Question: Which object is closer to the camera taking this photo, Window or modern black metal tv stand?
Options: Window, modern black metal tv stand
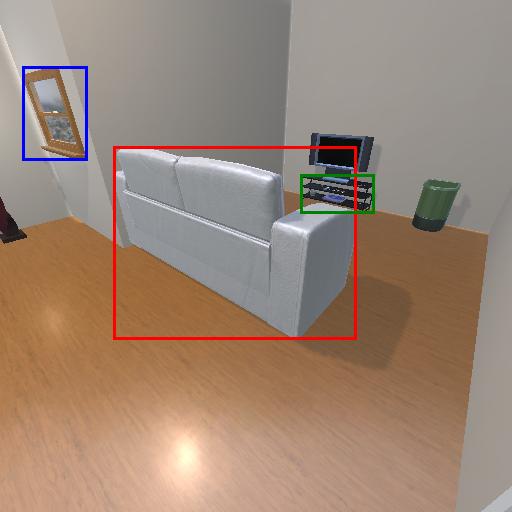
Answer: Window